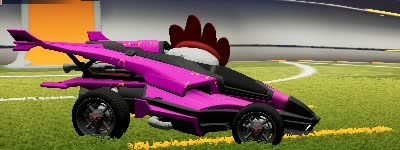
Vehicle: aftershock